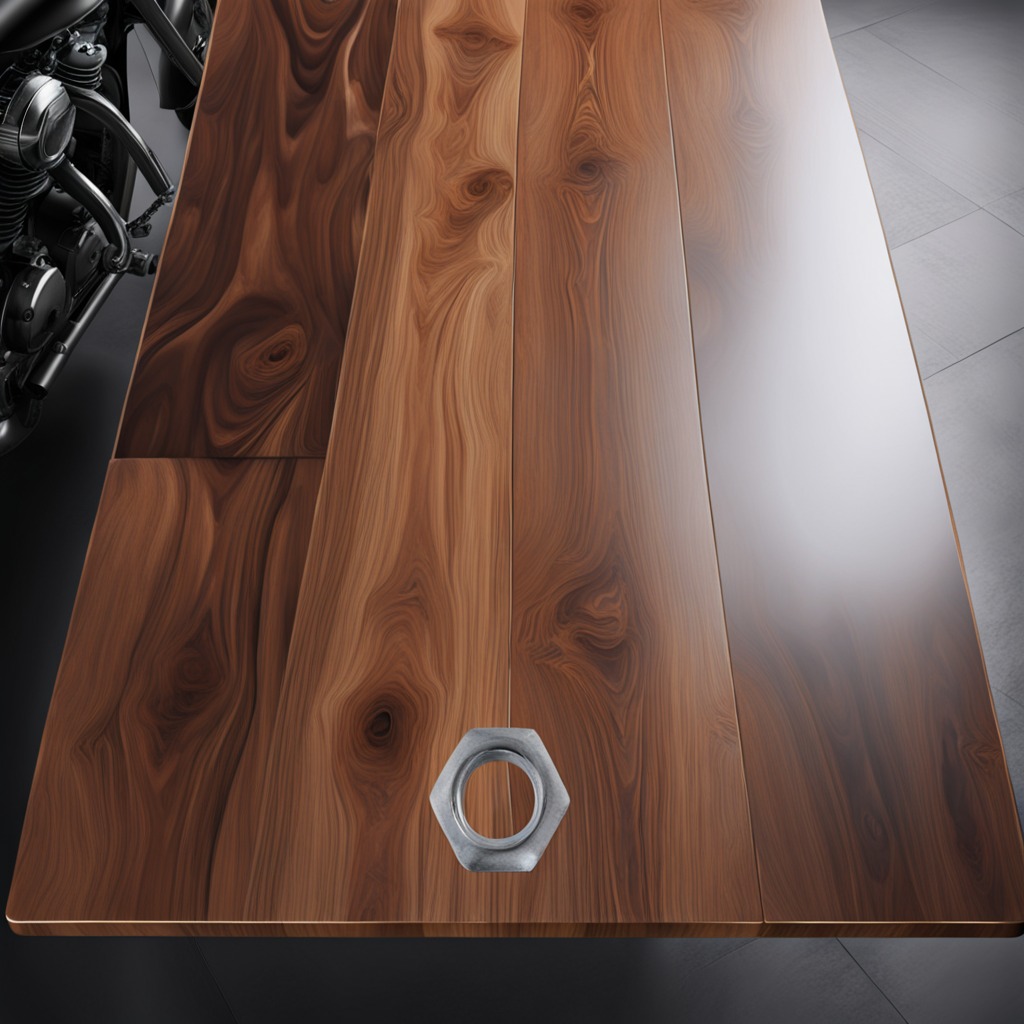
A metal nut is lying on the wooden table.